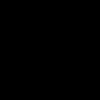
Atmospheric dust classification: not_dusty